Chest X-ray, AP view. Patient: 56 years old, sex F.
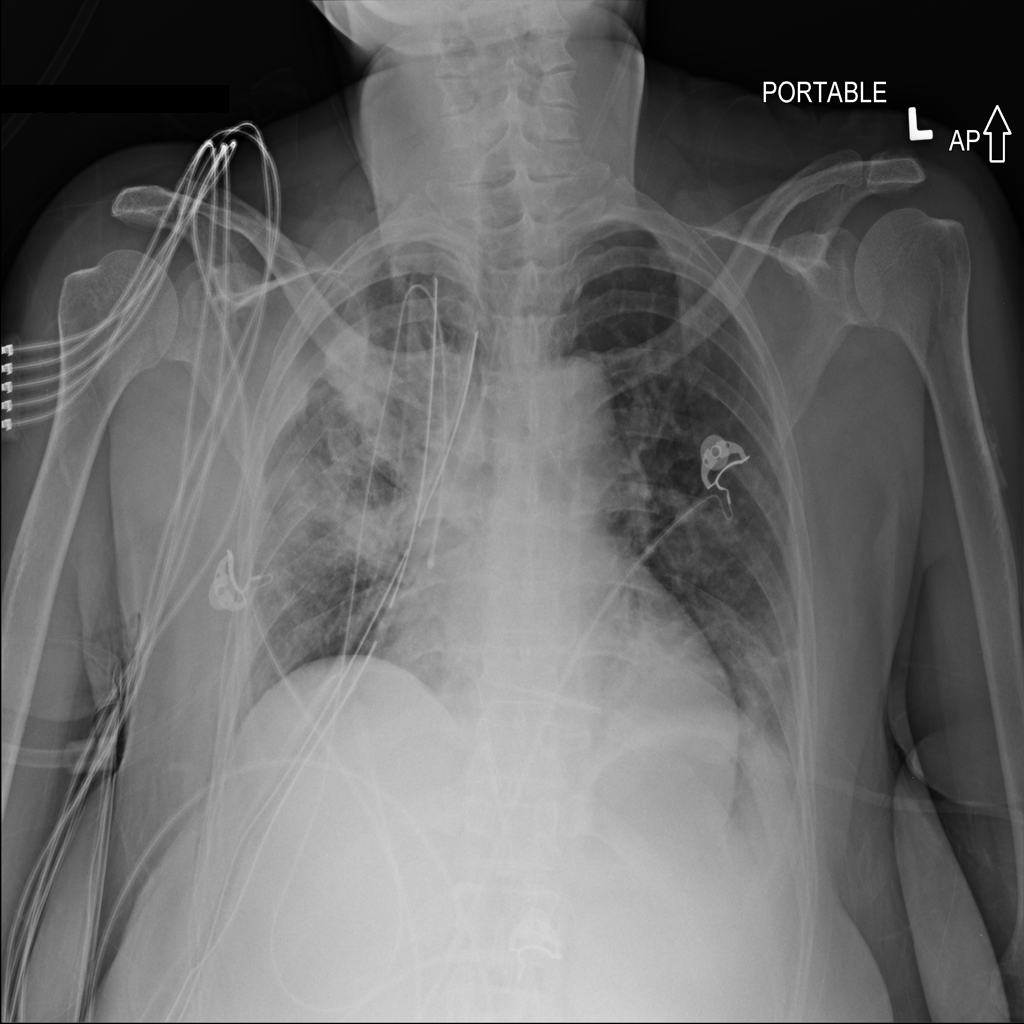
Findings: Atelectasis, Nodule